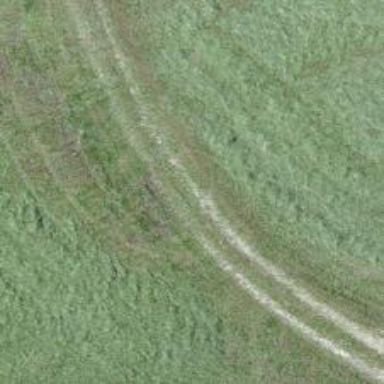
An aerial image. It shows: Track road with grade4 tracktype.